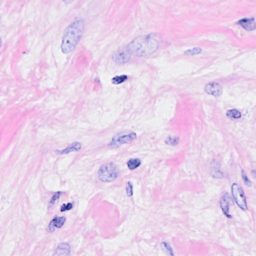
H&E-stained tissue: Breast